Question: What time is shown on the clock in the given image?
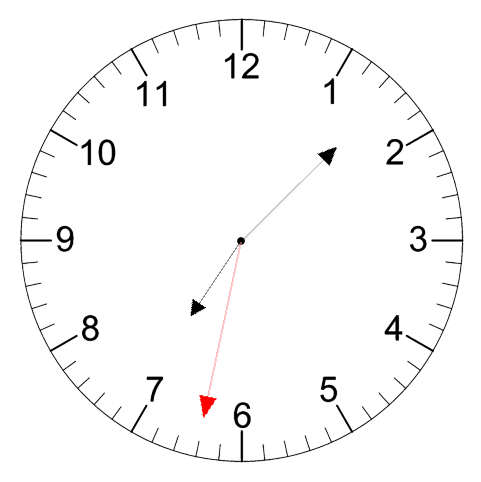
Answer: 07:07:32